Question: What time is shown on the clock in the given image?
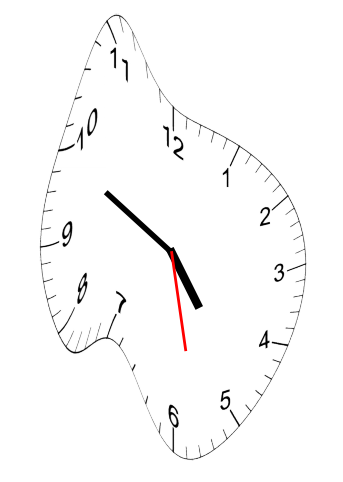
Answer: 04:49:28